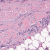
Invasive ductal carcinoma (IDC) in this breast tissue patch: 1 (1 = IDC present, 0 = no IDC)